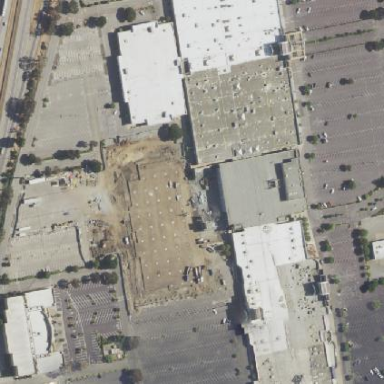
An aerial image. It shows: Mall building.